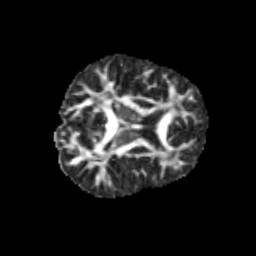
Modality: FA
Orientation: axial
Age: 11
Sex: male
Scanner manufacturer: siemens
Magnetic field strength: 3 T
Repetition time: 3.8 s
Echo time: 0.07 s